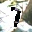
Label: 7